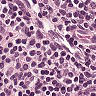
Metastatic tissue present: no